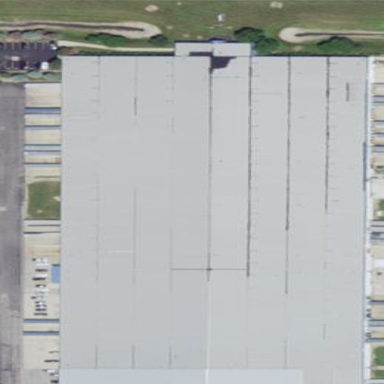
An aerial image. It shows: Warehouse building.